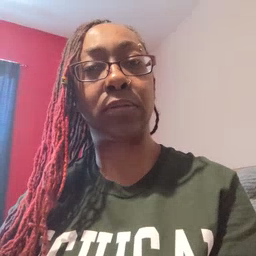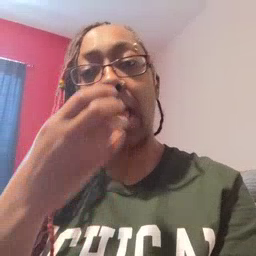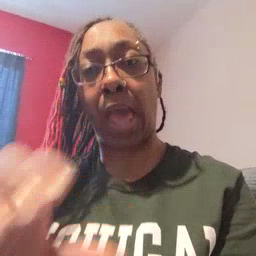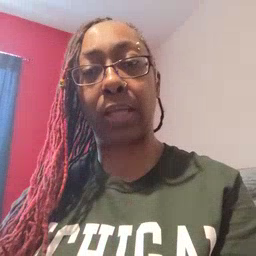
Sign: hot